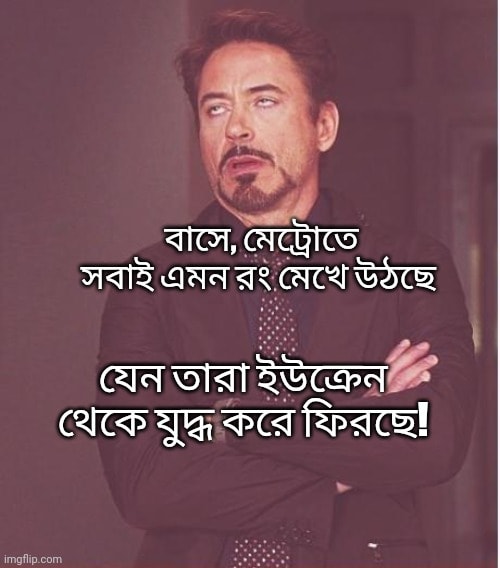
Text: বাস, মেট্রোতে সবাই এমন রং মেখে উঠেছে, যেন তারা ইউক্রেন থেকে যুদ্ধ করে ফিরছে
Label: Non Hate